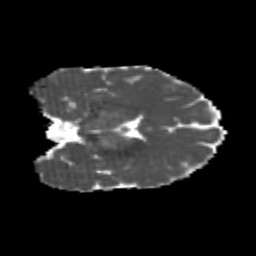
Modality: MD
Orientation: coronal
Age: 23
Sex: female
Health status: healthy
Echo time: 0.074 s